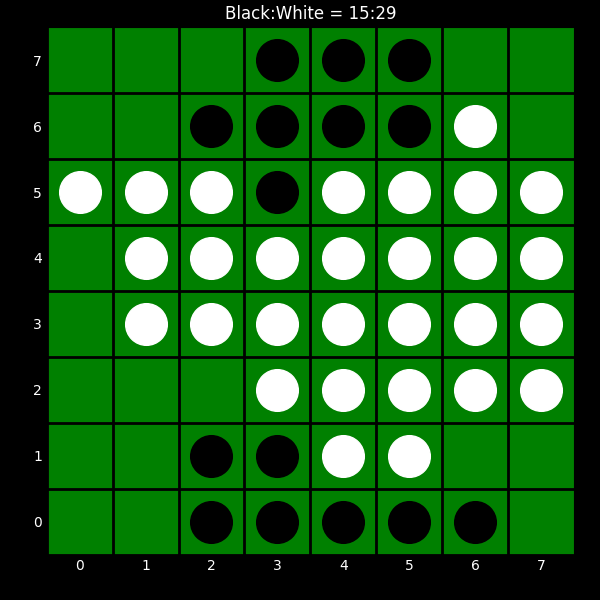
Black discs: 15
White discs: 29